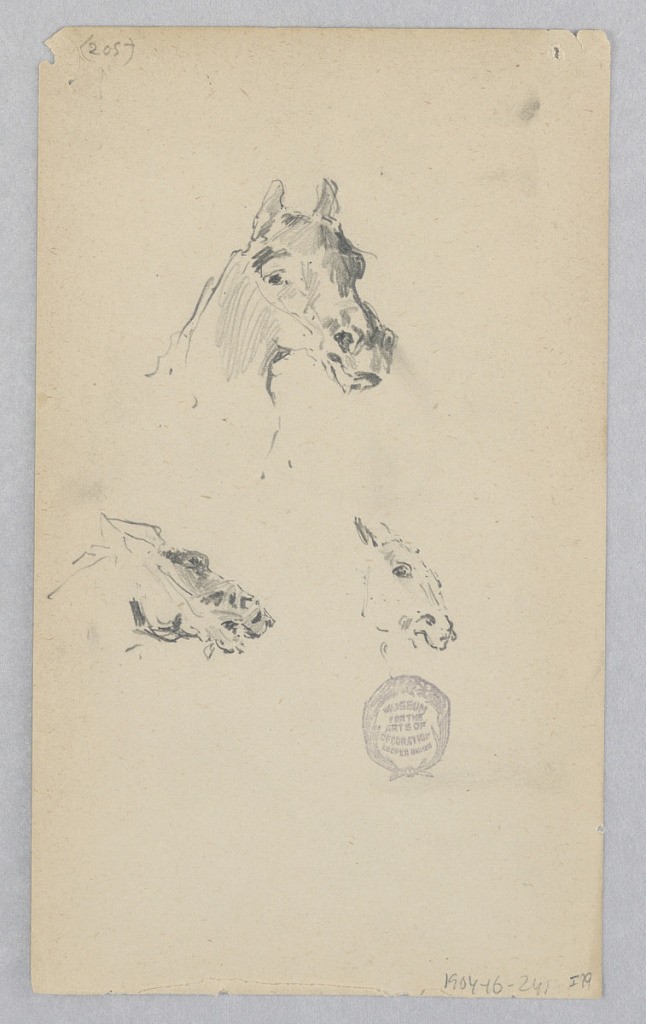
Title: Horse
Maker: Robert Frederick Blum, American, 1857–1903
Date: n.d.
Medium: Graphite on wove paper
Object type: Drawing
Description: Recto: Three partial sketches of a horse; Verso: sketch of a male figure.